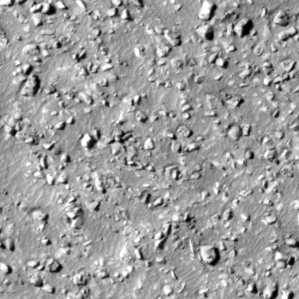
Label: non_frost